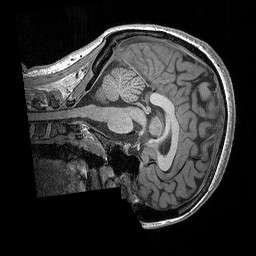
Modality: T1w
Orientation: sagittal
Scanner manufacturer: siemens
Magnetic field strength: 3 T
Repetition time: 2.3 s
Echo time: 0.00298 s